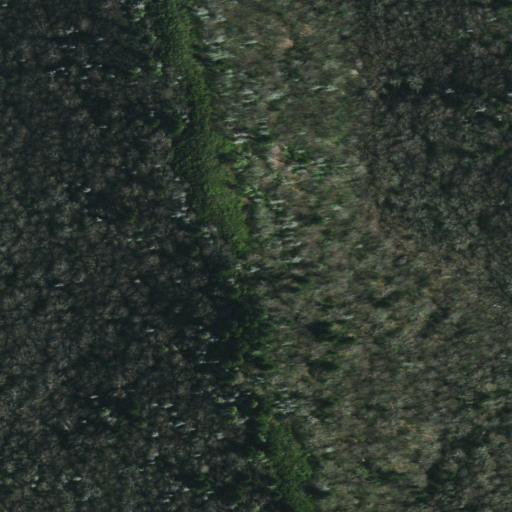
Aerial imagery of ridge(s) in Tennessee named Jenkins Ridge containing mixed forest, deciduous forest, and evergreen forest